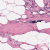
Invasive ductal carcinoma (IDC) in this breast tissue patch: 0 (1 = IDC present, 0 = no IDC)